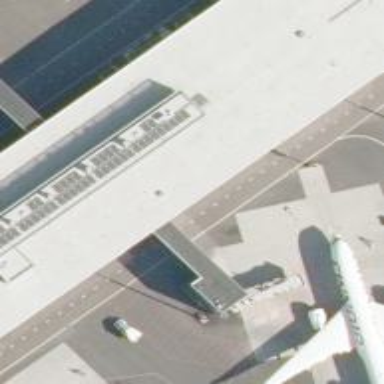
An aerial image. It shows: Airport gate.